Question: Hello so I wanted to add text area, text field and a button to my panel. I wanted area to use 3/4 of height and full width, field to use 1/4 of height and 3/4 of width and a button to use 1/4 height and 1/4 width. I post a pic to show what I want to get. Code for this looks like:
'''
// My JPanel class
public MainPanel() {
setLayout(new GridBagLayout());
add(area, new GBC(0, 0, 4, 3).setWeight(4,4).setFill(GBC.BOTH));
add(field, new GBC(0, 3, 3, 1).setWeight(1,1).setFill(GBC.HORIZONTAL));
}
'''
GBC is my class which inherits from GridBagConstraints class:
'''
public class GBC extends GridBagConstraints {
public GBC(int gridx, int gridy) {
this.gridx = gridx;
this.gridy = gridy;
weightx = 100;
weighty = 100;
}
public GBC(int gridx, int gridy, int gridwidth, int gridheight) {
this(gridx, gridy);
this.gridwidth = gridwidth;
this.gridheight = gridheight;
}
public GBC setFill(int fill) {
this.fill = fill;
return this;
}
}
'''

So the problem is that both area and field take half of height and a button is in the center, hidden under field... Look terrible anyway, how to solve if?
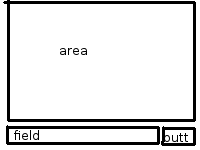
Answer: That's how it should look like:
'''
add(area, new GBC(0, 0, 4, 3).setWeight(4,4).setFill(GBC.BOTH));
add(field, new GBC(0, 3, 3, 1).setWeight(1,1).setFill(GBC.HORIZONTAL));
'''
Also read about weightx and weighty, cause you're using them in wrong way